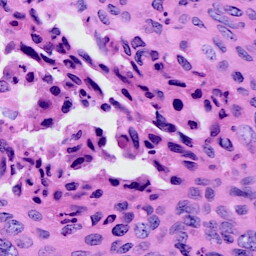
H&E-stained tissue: Cervix